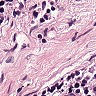
Metastatic tissue present: no